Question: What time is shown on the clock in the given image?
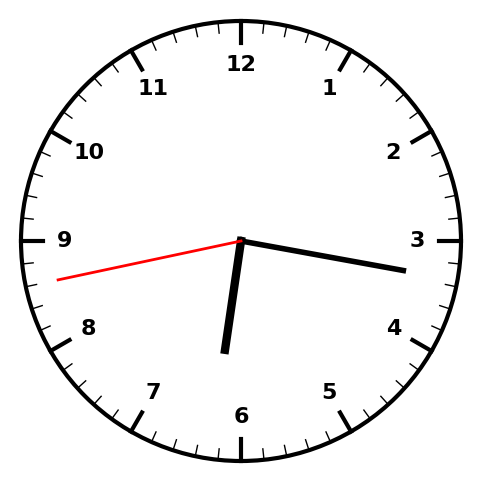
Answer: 06:16:43